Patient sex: F
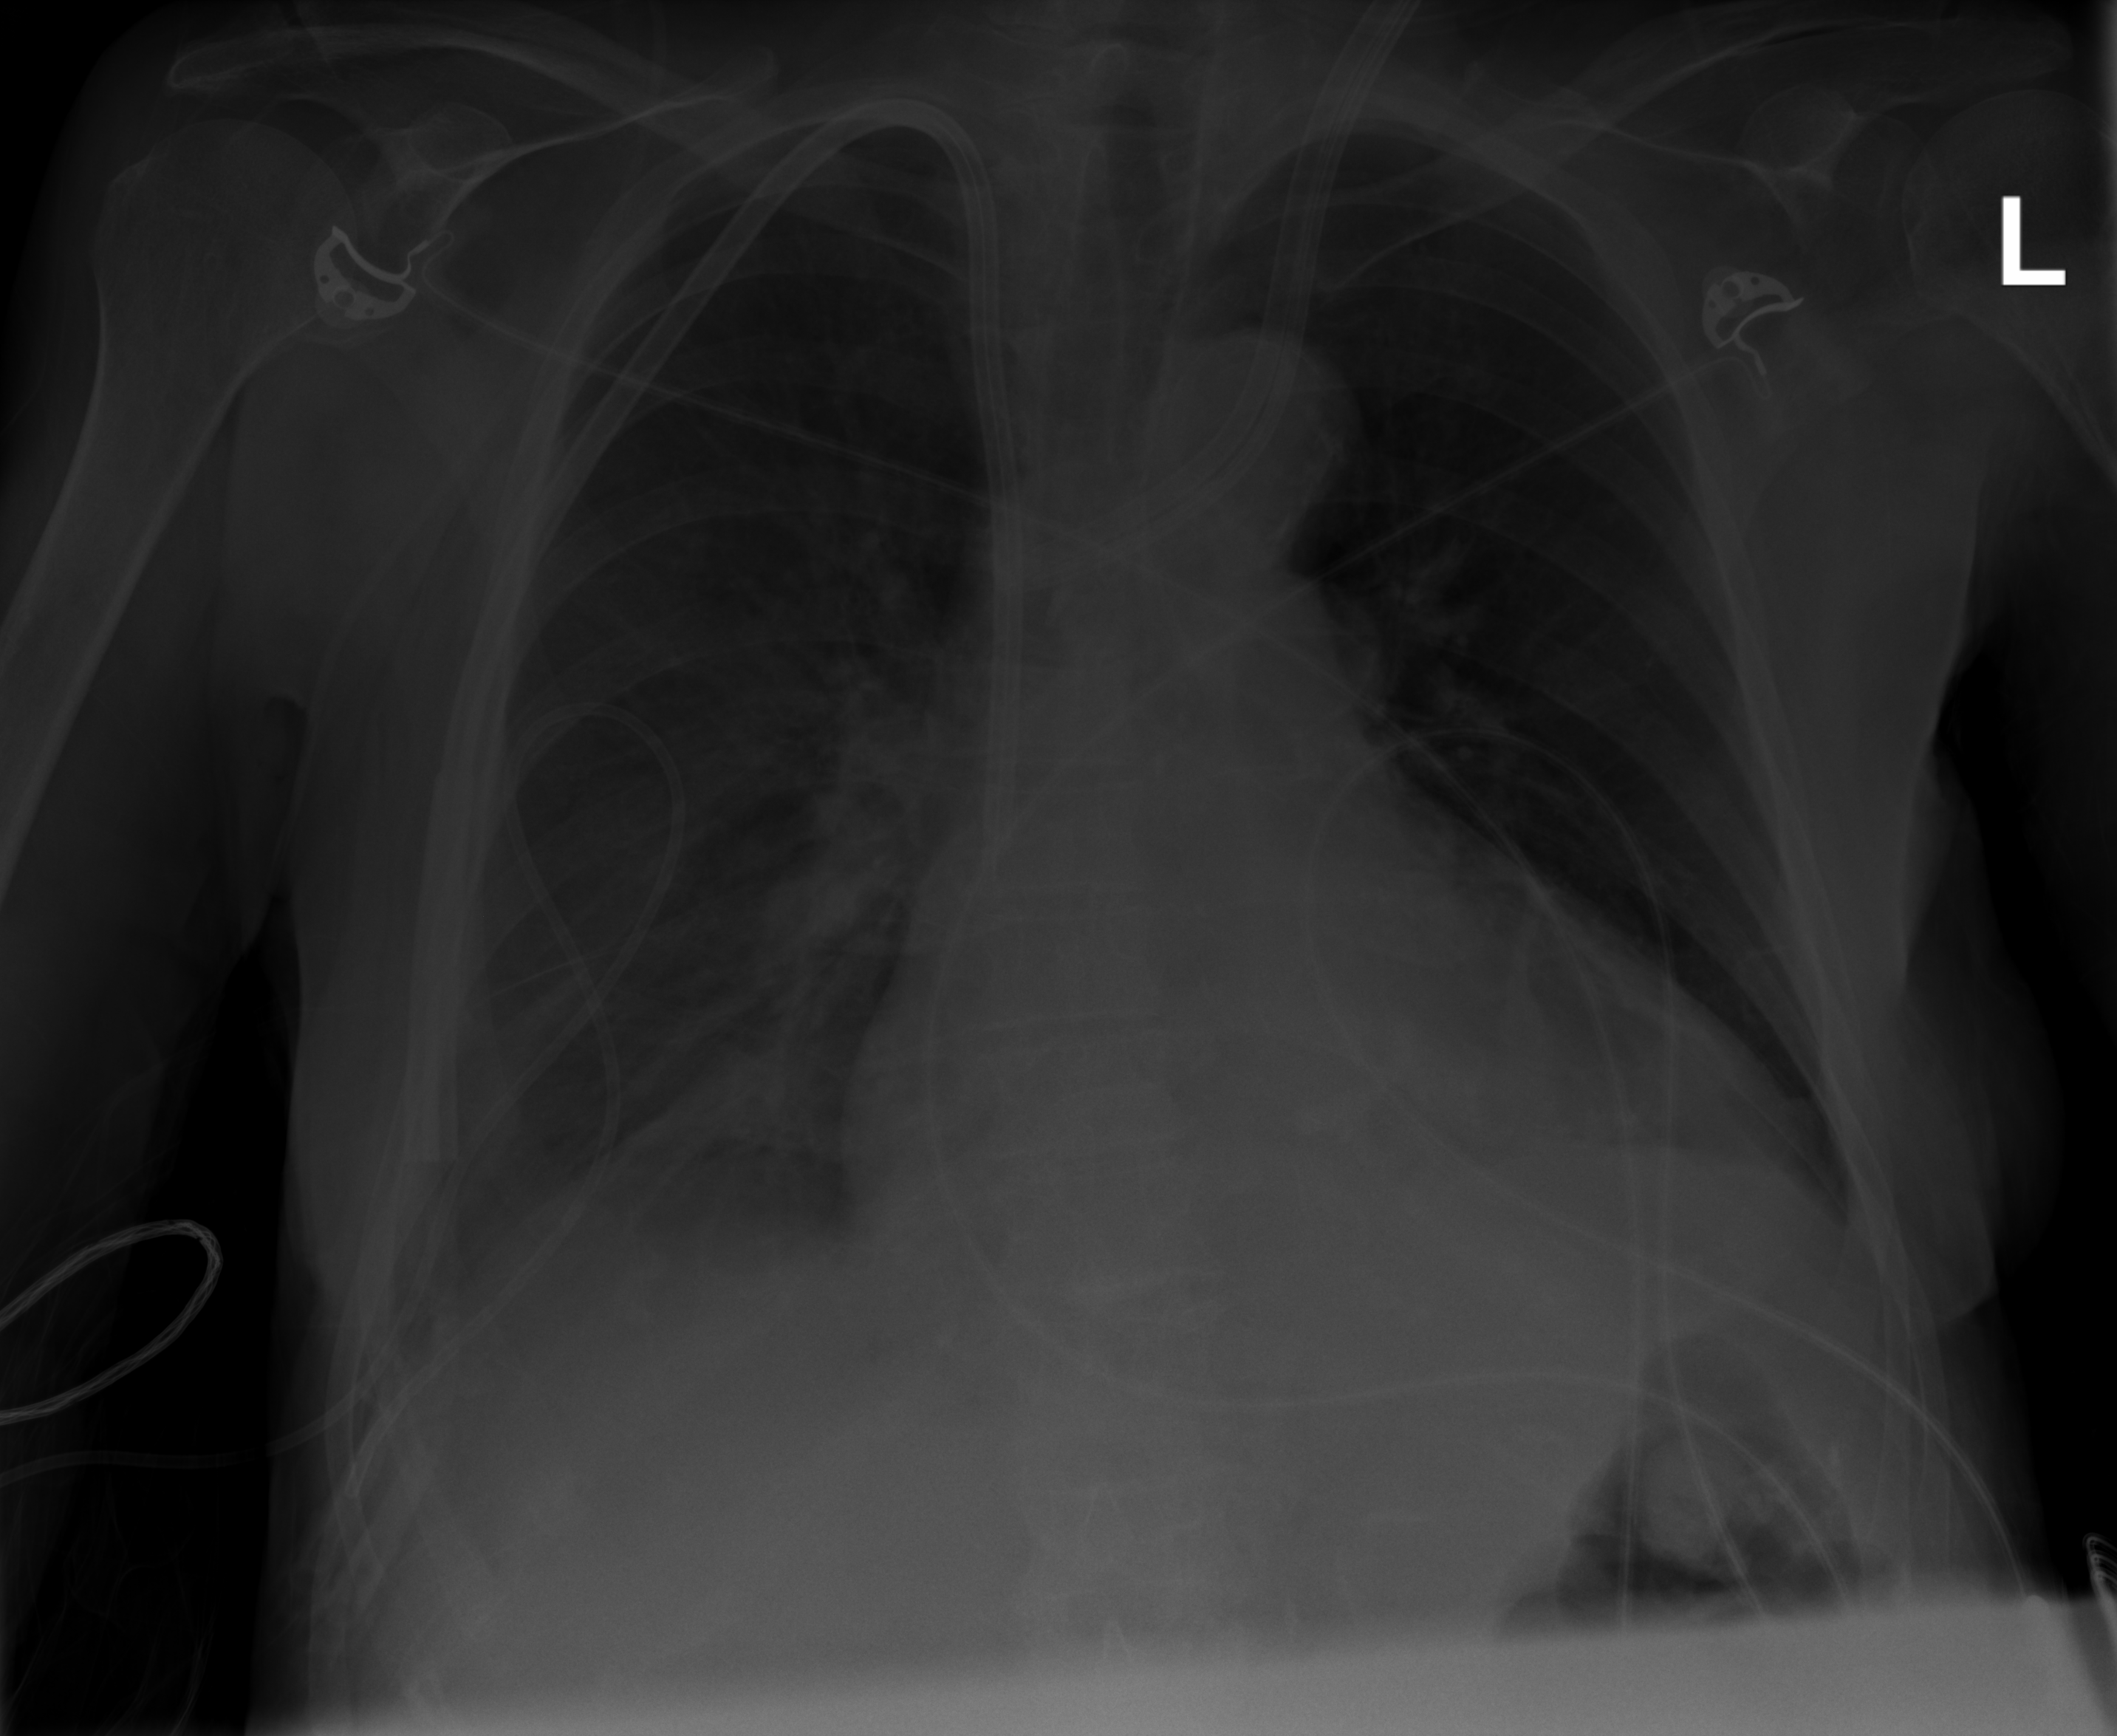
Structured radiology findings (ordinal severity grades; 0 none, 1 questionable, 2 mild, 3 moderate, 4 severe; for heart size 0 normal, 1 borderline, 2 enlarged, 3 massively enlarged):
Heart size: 2
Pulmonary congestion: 0
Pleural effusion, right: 3
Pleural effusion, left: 2
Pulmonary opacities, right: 2
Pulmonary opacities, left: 0
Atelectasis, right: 3
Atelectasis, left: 2